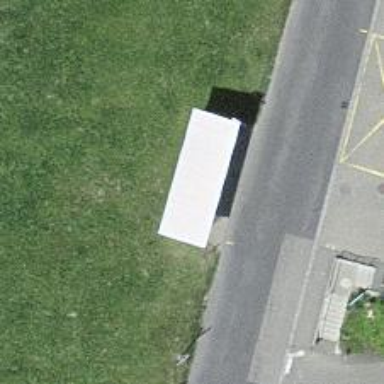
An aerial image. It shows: Bus stop with sheltered platform for public transport.